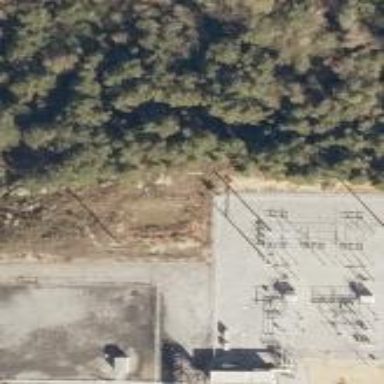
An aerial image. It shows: Distribution level power substation surrounded by fence.